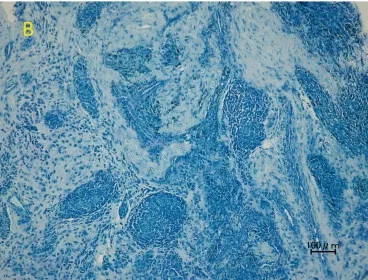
However, there were no mycobacteria with Thiel-Nielsen staining (B).
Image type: pathology (acid_fast)